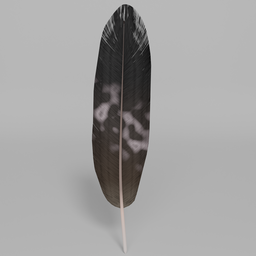
Label: animals